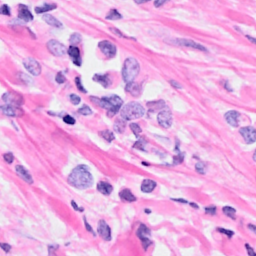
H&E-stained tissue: Breast